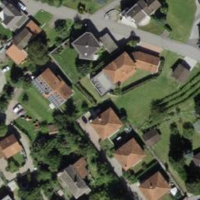
EUNIS habitat code: 55
Species observed at this site:
Nicandra physalodes